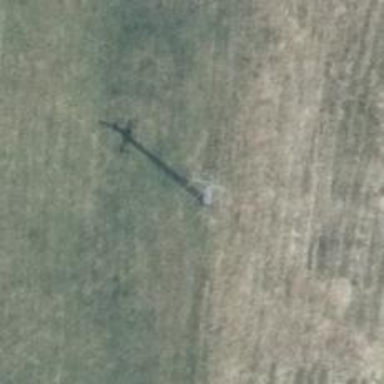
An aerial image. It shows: Power pole.